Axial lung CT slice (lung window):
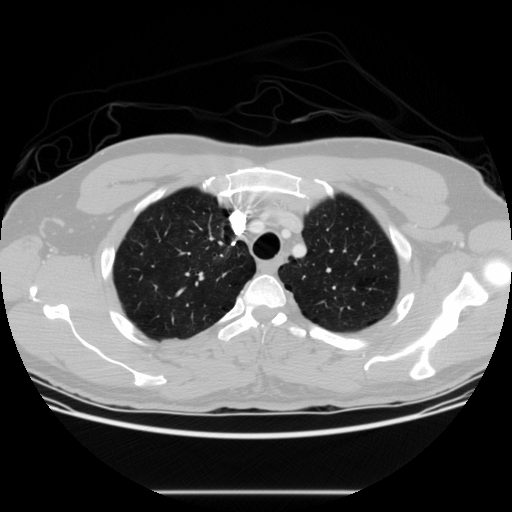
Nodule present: no